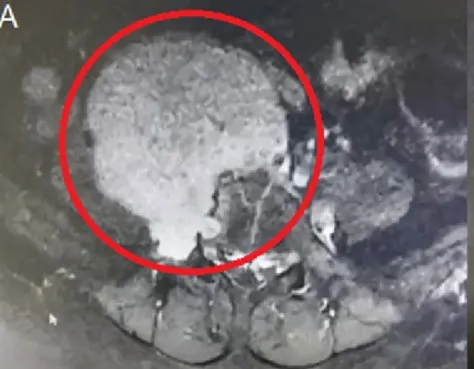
A heterogenous contrast-enhancing mass (indicated within red circle) from the L5 nerve root extending to retroperitoneal space and eroding some of the L5 vertebral body.
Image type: radiology (mri)